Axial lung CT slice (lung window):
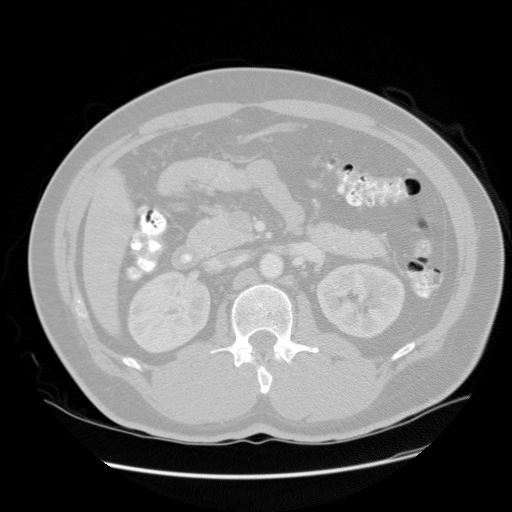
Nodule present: no